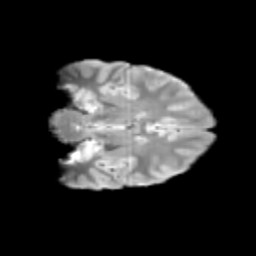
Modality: T2w
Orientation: coronal
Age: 13
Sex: female
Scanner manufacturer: siemens
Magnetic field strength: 3 T
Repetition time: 3.8 s
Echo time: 0.07 s